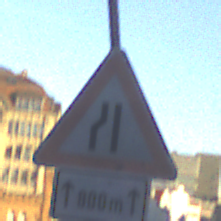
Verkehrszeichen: EinseitigVerengteFahrbahnLinks
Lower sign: LaengeEinerStrecke1
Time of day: SunriseSunset
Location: Outdoor (Urban)
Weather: Clear
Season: NotSpecified
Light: Natural